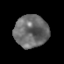
Tissue: prostate
Cell type: T cells
Senescence score: 0.2125
Nuclear area (px): 1070
Mean DAPI intensity: 108.307